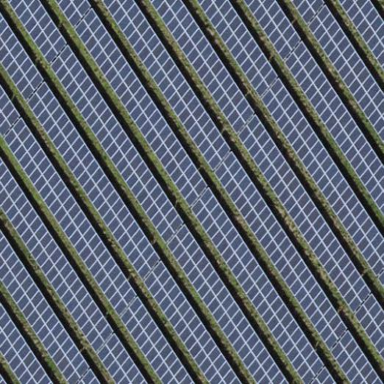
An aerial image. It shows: Solar power generator using photovoltaic method with solar photovoltaic panel types.